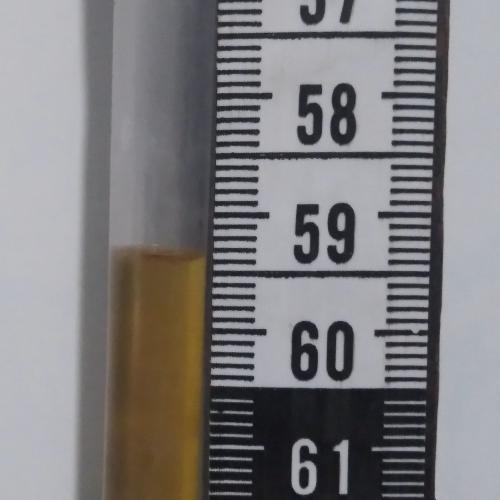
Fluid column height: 59.4 cm